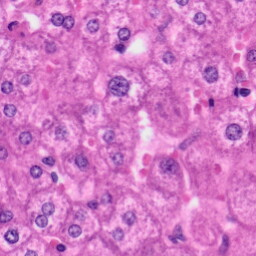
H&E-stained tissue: Liver